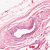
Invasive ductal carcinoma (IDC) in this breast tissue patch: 0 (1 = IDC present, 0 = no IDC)